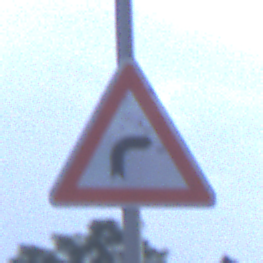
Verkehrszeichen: KurveRechts
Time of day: SunriseSunset
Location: Outdoor (Suburban)
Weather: PartlyCloudy
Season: NotSpecified
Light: Natural